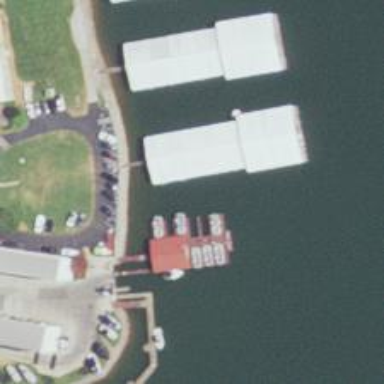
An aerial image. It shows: Pier located along footway.